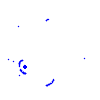
Particle: kaon